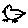
Label: bird